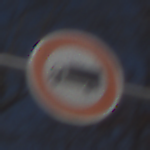
Verkehrszeichen: VerbotFuerKraftfahrzeugeUeberDreiKommaFuenfTonnen
Umgebung: Outdoor, Special
Tageszeit: MorningAfternoon
Wetter: Clear
Licht: Natural
Jahreszeit: Winter
Kontrast: HighContrast